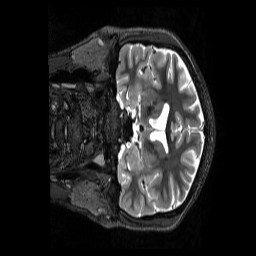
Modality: T2w
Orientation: coronal
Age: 22
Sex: female
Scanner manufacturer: siemens
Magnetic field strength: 3 T
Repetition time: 3.2 s
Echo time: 0.728 s